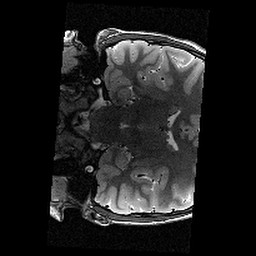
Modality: T2w
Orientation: coronal
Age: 12
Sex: male
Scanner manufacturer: siemens
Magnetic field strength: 3 T
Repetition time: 9.23 s
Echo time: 0.067 s